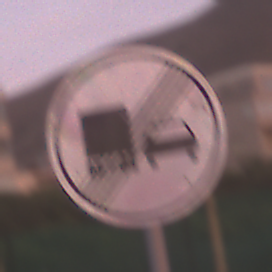
Verkehrszeichen: EndeUeberholverbotKraftfahrzeuge
Umgebung: Outdoor, Urban
Tageszeit: SunriseSunset
Wetter: PartlyCloudy
Licht: Natural
Jahreszeit: NotSpecified
Kontrast: MediumContrast